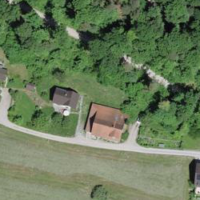
EUNIS habitat code: 44
Species observed at this site:
Rubus caesius